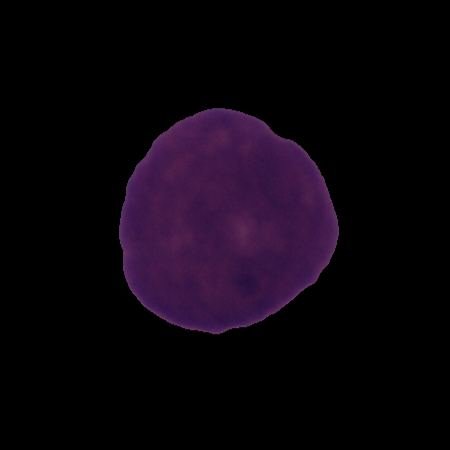
Label: cancer